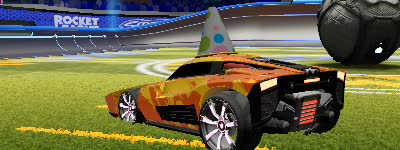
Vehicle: breakout